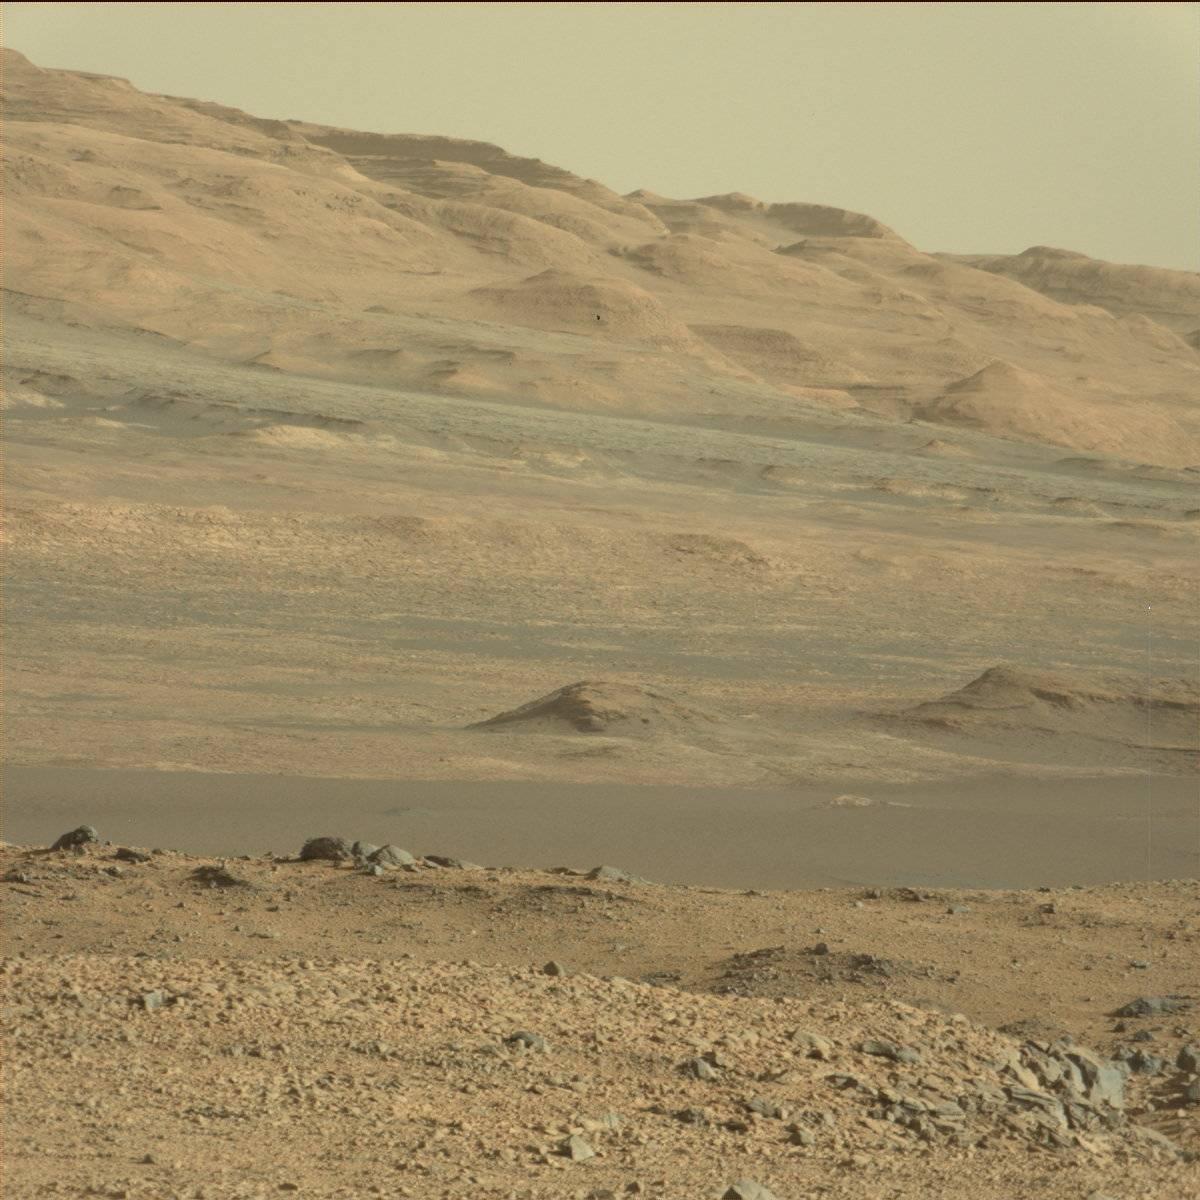
Terrain classes present: Bedrock, Ridge, Sand / Soil, Sky